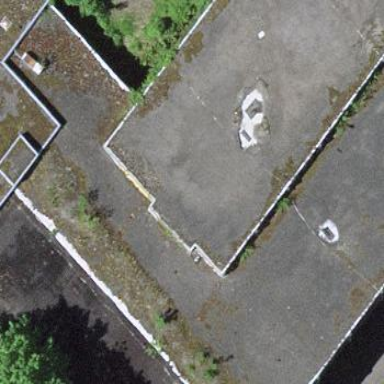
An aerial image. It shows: Building.